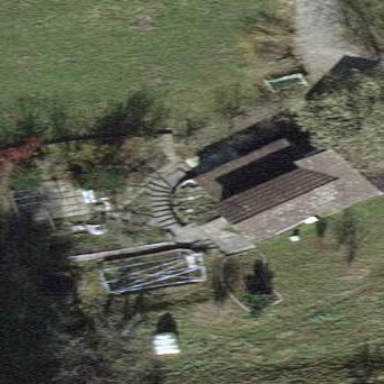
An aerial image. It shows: Shed building.